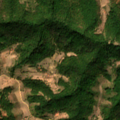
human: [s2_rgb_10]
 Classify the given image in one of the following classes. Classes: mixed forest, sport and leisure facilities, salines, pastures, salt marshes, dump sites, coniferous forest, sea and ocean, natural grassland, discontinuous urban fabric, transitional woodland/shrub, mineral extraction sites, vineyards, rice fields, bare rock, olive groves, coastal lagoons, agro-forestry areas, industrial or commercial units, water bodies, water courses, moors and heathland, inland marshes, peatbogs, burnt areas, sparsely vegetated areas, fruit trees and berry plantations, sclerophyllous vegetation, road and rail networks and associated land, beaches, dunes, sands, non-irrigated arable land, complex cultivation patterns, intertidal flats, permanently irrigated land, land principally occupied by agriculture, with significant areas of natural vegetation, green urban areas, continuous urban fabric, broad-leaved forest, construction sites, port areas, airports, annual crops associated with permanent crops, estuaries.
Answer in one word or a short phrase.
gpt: complex cultivation patterns, land principally occupied by agriculture, with significant areas of natural vegetation, broad-leaved forest, transitional woodland/shrub